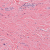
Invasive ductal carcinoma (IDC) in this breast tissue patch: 0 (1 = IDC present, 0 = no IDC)